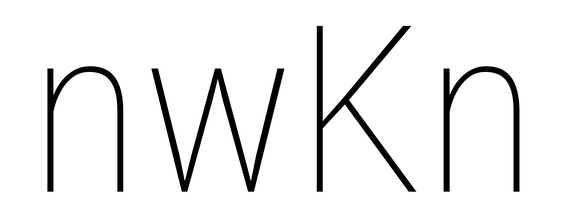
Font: Roboto_Condensed_Thin